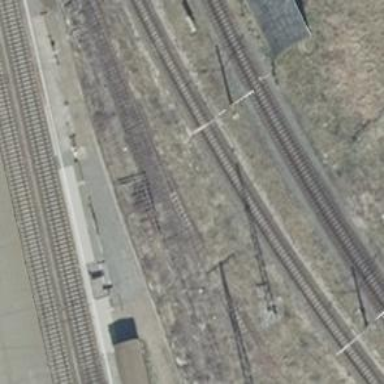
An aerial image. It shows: Abandoned railway yard is depicted.